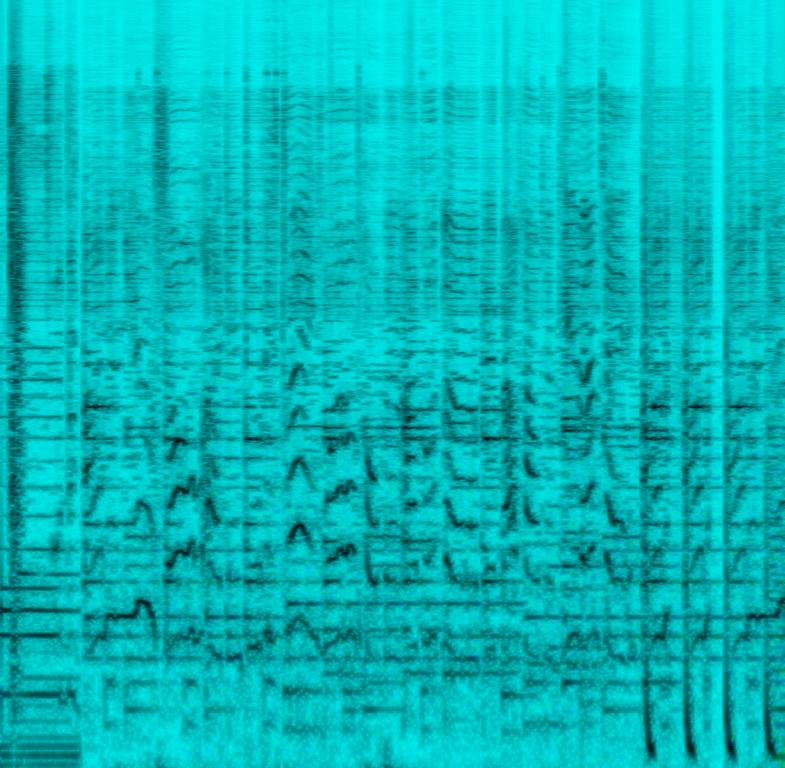
The low quality recording features a chiptune remix of a pop song and it consists of high pitched female vocal singing over, groovy piano melody, smooth synth bass, claps, shimmering hi hats and punchy kick. At the very end of the loop, there is a snare roll. It sounds energetic, fun, happy and groovy.